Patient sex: M
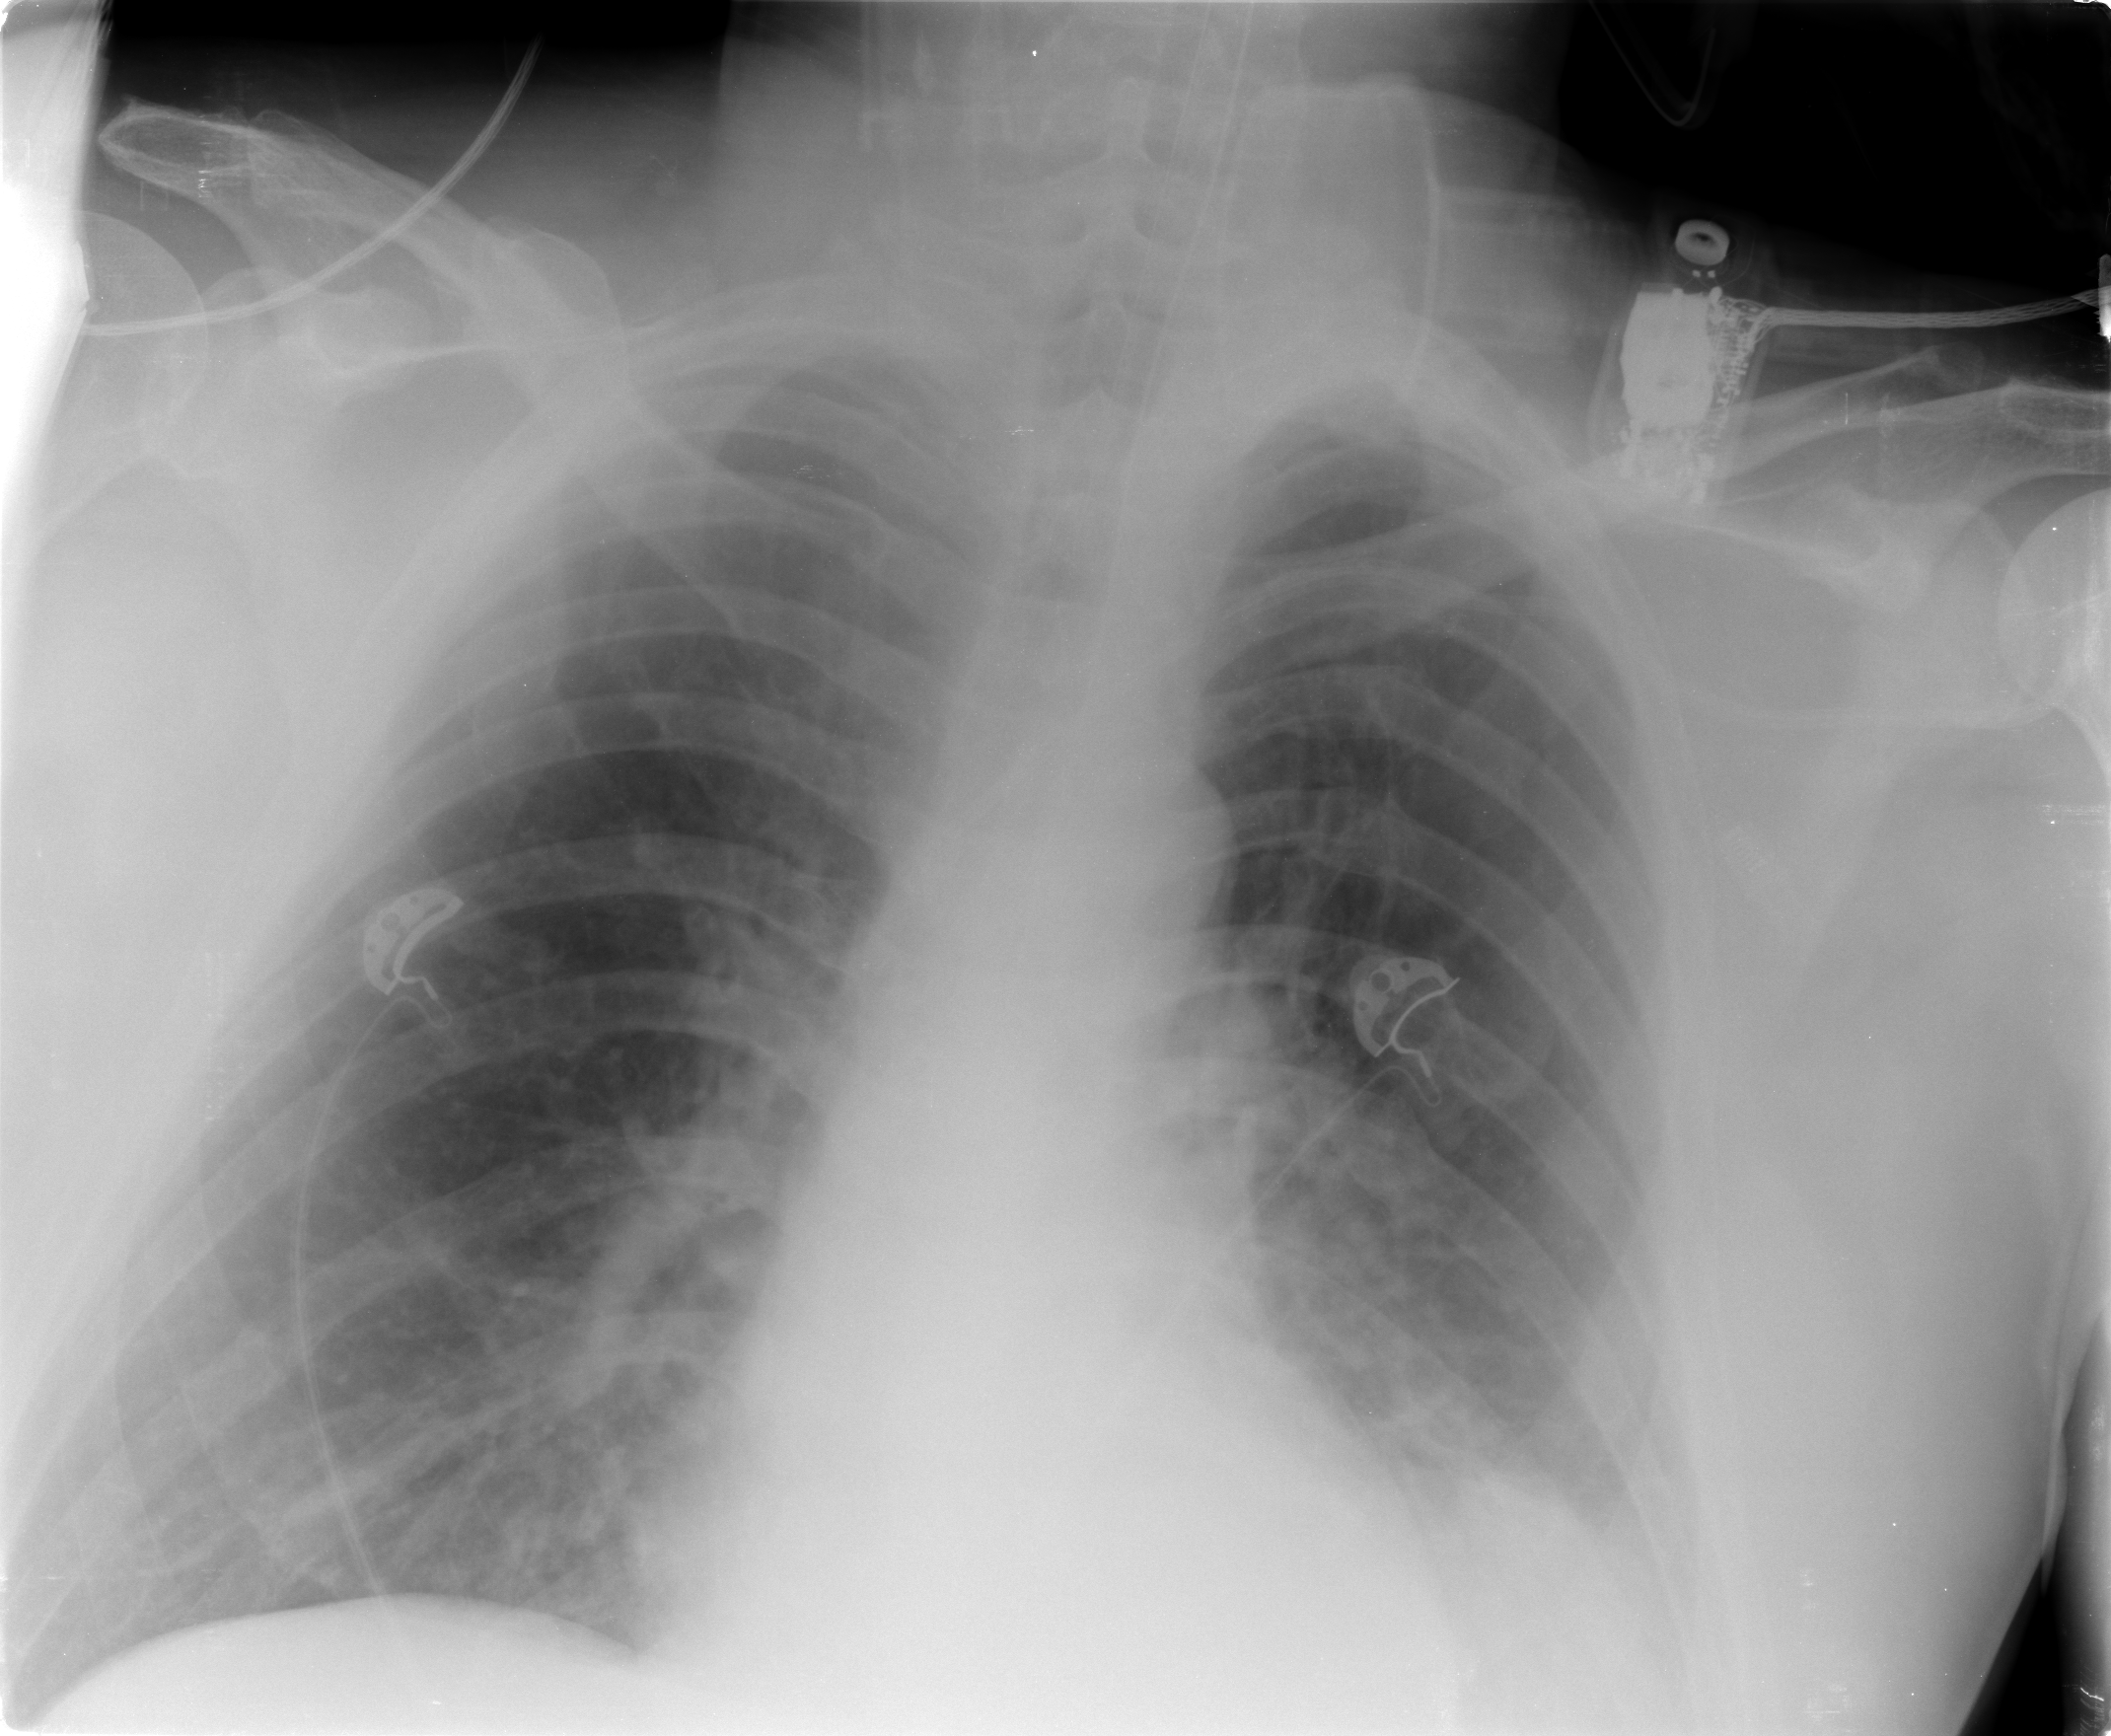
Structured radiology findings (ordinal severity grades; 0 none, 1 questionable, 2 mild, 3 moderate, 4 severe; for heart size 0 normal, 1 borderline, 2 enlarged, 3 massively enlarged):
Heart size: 0
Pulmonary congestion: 0
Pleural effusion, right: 0
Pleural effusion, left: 2
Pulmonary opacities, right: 0
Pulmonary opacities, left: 2
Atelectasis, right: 0
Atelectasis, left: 2